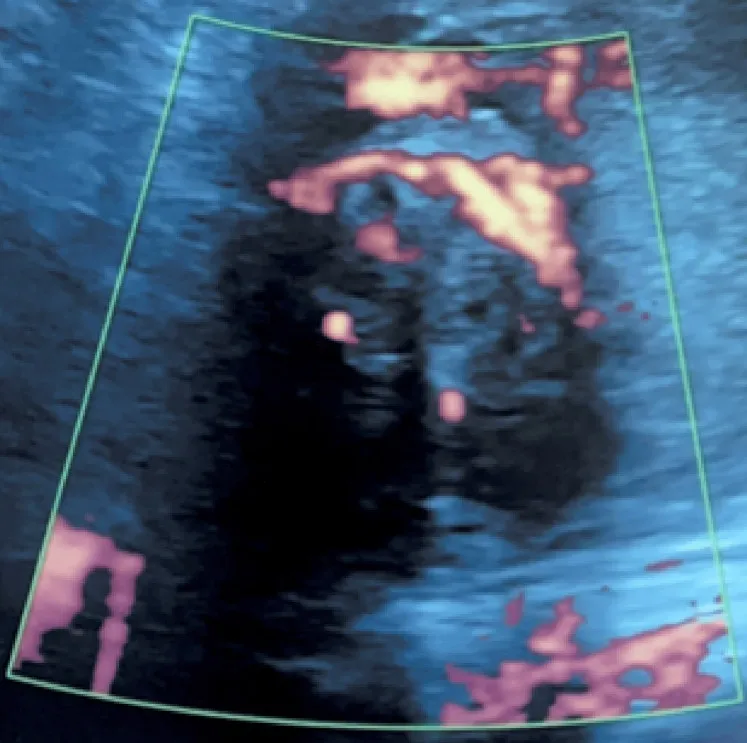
Ultrasound images of the uterus (transverse view) displaying a central cystic area with circumferential blood flow with no yolk sac or fetal pole.
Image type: radiology (ultrasound)